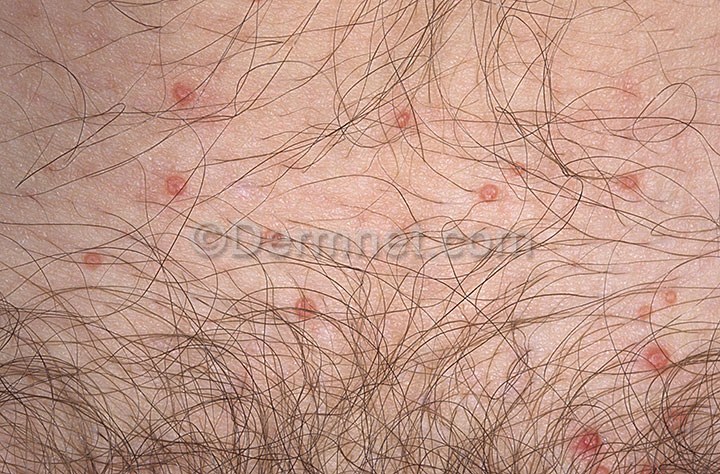
Disease: Herpes HPV and other STDs Photos